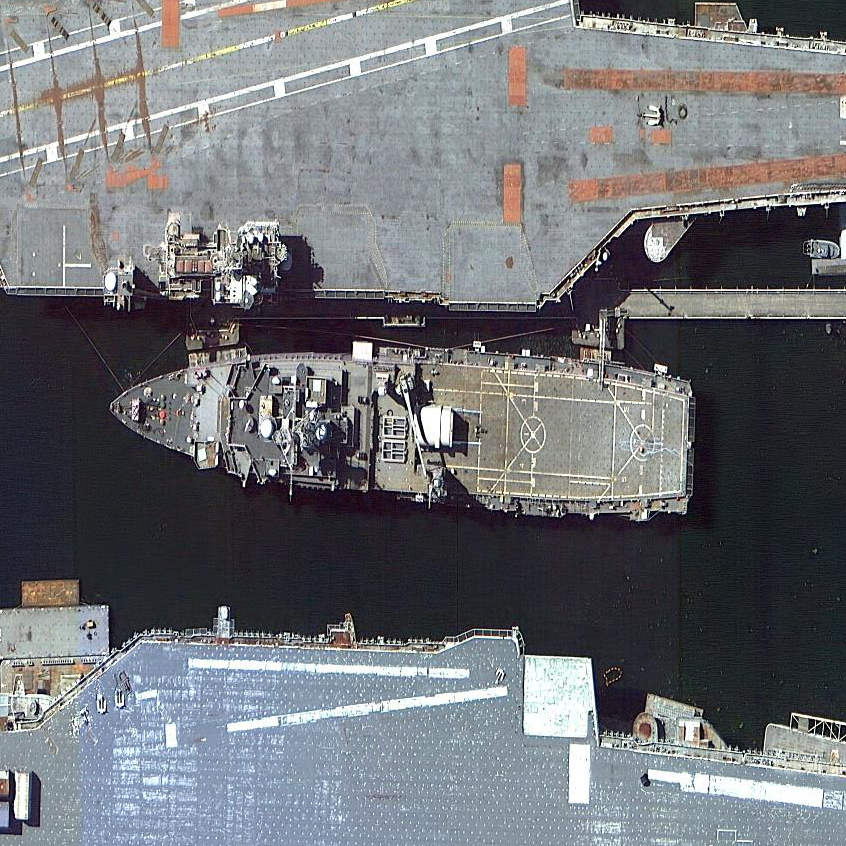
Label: combat